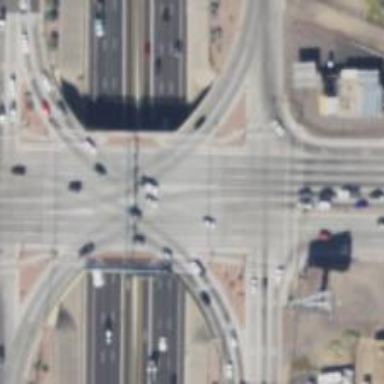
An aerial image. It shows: Secondary link road crossing over bridge.